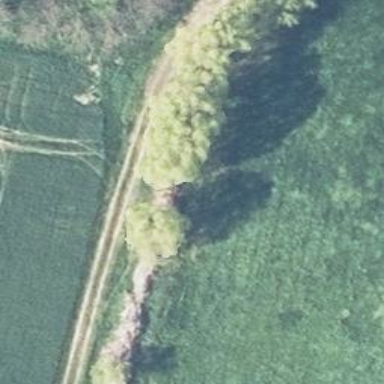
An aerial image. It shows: Row of trees in natural setting.